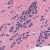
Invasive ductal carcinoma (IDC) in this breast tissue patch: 1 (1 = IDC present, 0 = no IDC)